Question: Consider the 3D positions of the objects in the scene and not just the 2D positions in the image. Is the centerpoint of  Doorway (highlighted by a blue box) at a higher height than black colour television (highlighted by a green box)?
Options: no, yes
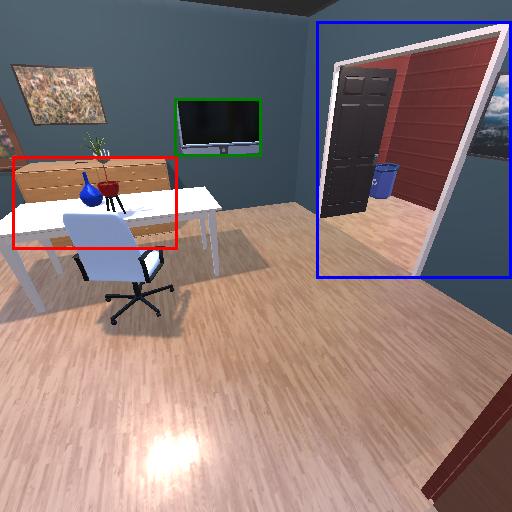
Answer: no